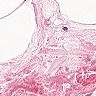
Metastatic tissue present: no